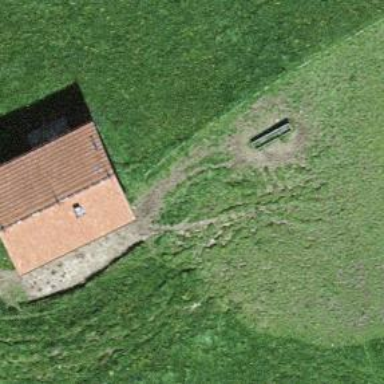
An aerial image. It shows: Farm building.